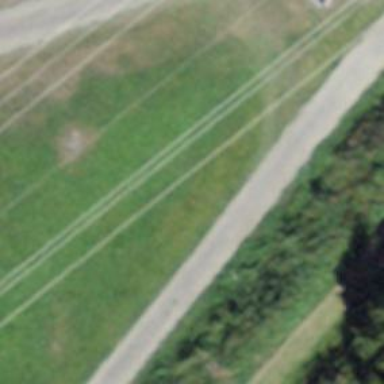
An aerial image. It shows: Well-maintained Nordic track suitable for classic and skating styles. It is grade1 track.